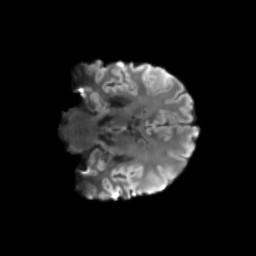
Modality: T2w
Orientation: coronal
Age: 42
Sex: male
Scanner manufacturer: siemens
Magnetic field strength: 3 T
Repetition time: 3.23 s
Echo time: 0.0892 s